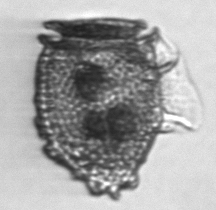
Label: Dinophysis_norvegica